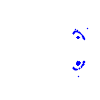
Particle: electron